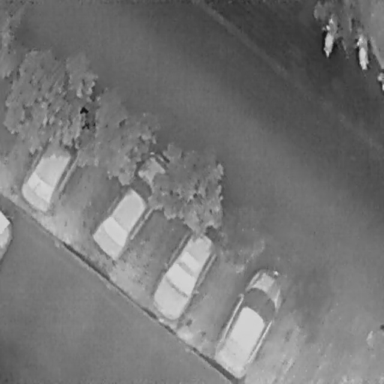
There are eight objects shown in the infrared image, including three Bicycles, and five Cars.